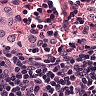
Metastatic tissue present: no